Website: macys
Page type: customer-info-address
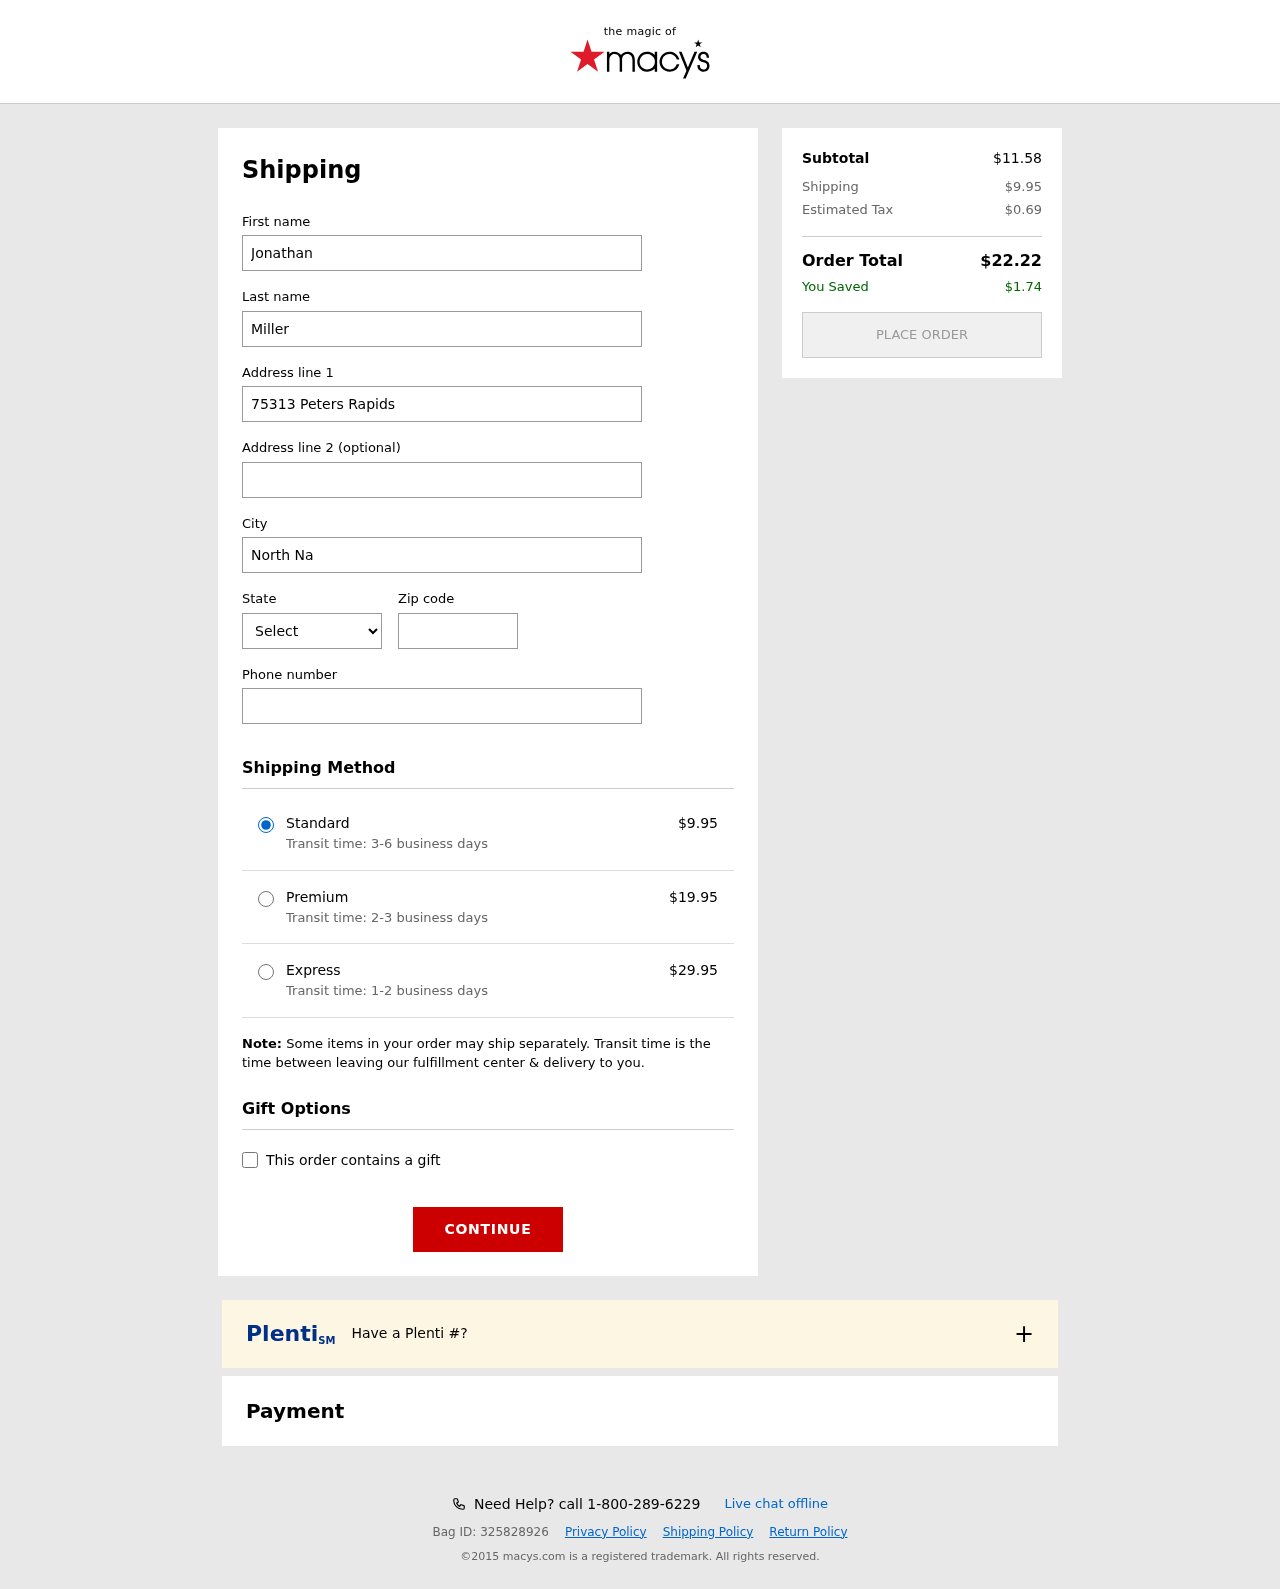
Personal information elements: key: PII_CITY
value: North Nathan
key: PII_FIRSTNAME
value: Jonathan
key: PII_LASTNAME
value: Miller
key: PII_PHONE
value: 6798633467
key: PII_POSTCODE
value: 93476
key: PII_STATE_ABBR
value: WV
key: PII_STREET
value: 75313 Peters Rapids
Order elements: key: ORDER_SHIPPING_COST
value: $9.95
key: ORDER_SHIPPING_COST_PREMIUM
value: $19.95
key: ORDER_SHIPPING_COST_EXPRESS
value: $29.95
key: ORDER_SUBTOTAL
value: $11.58
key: ORDER_TAX
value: $0.69
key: ORDER_TOTAL
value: $22.22
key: ORDER_SAVINGS
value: $1.74